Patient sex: M
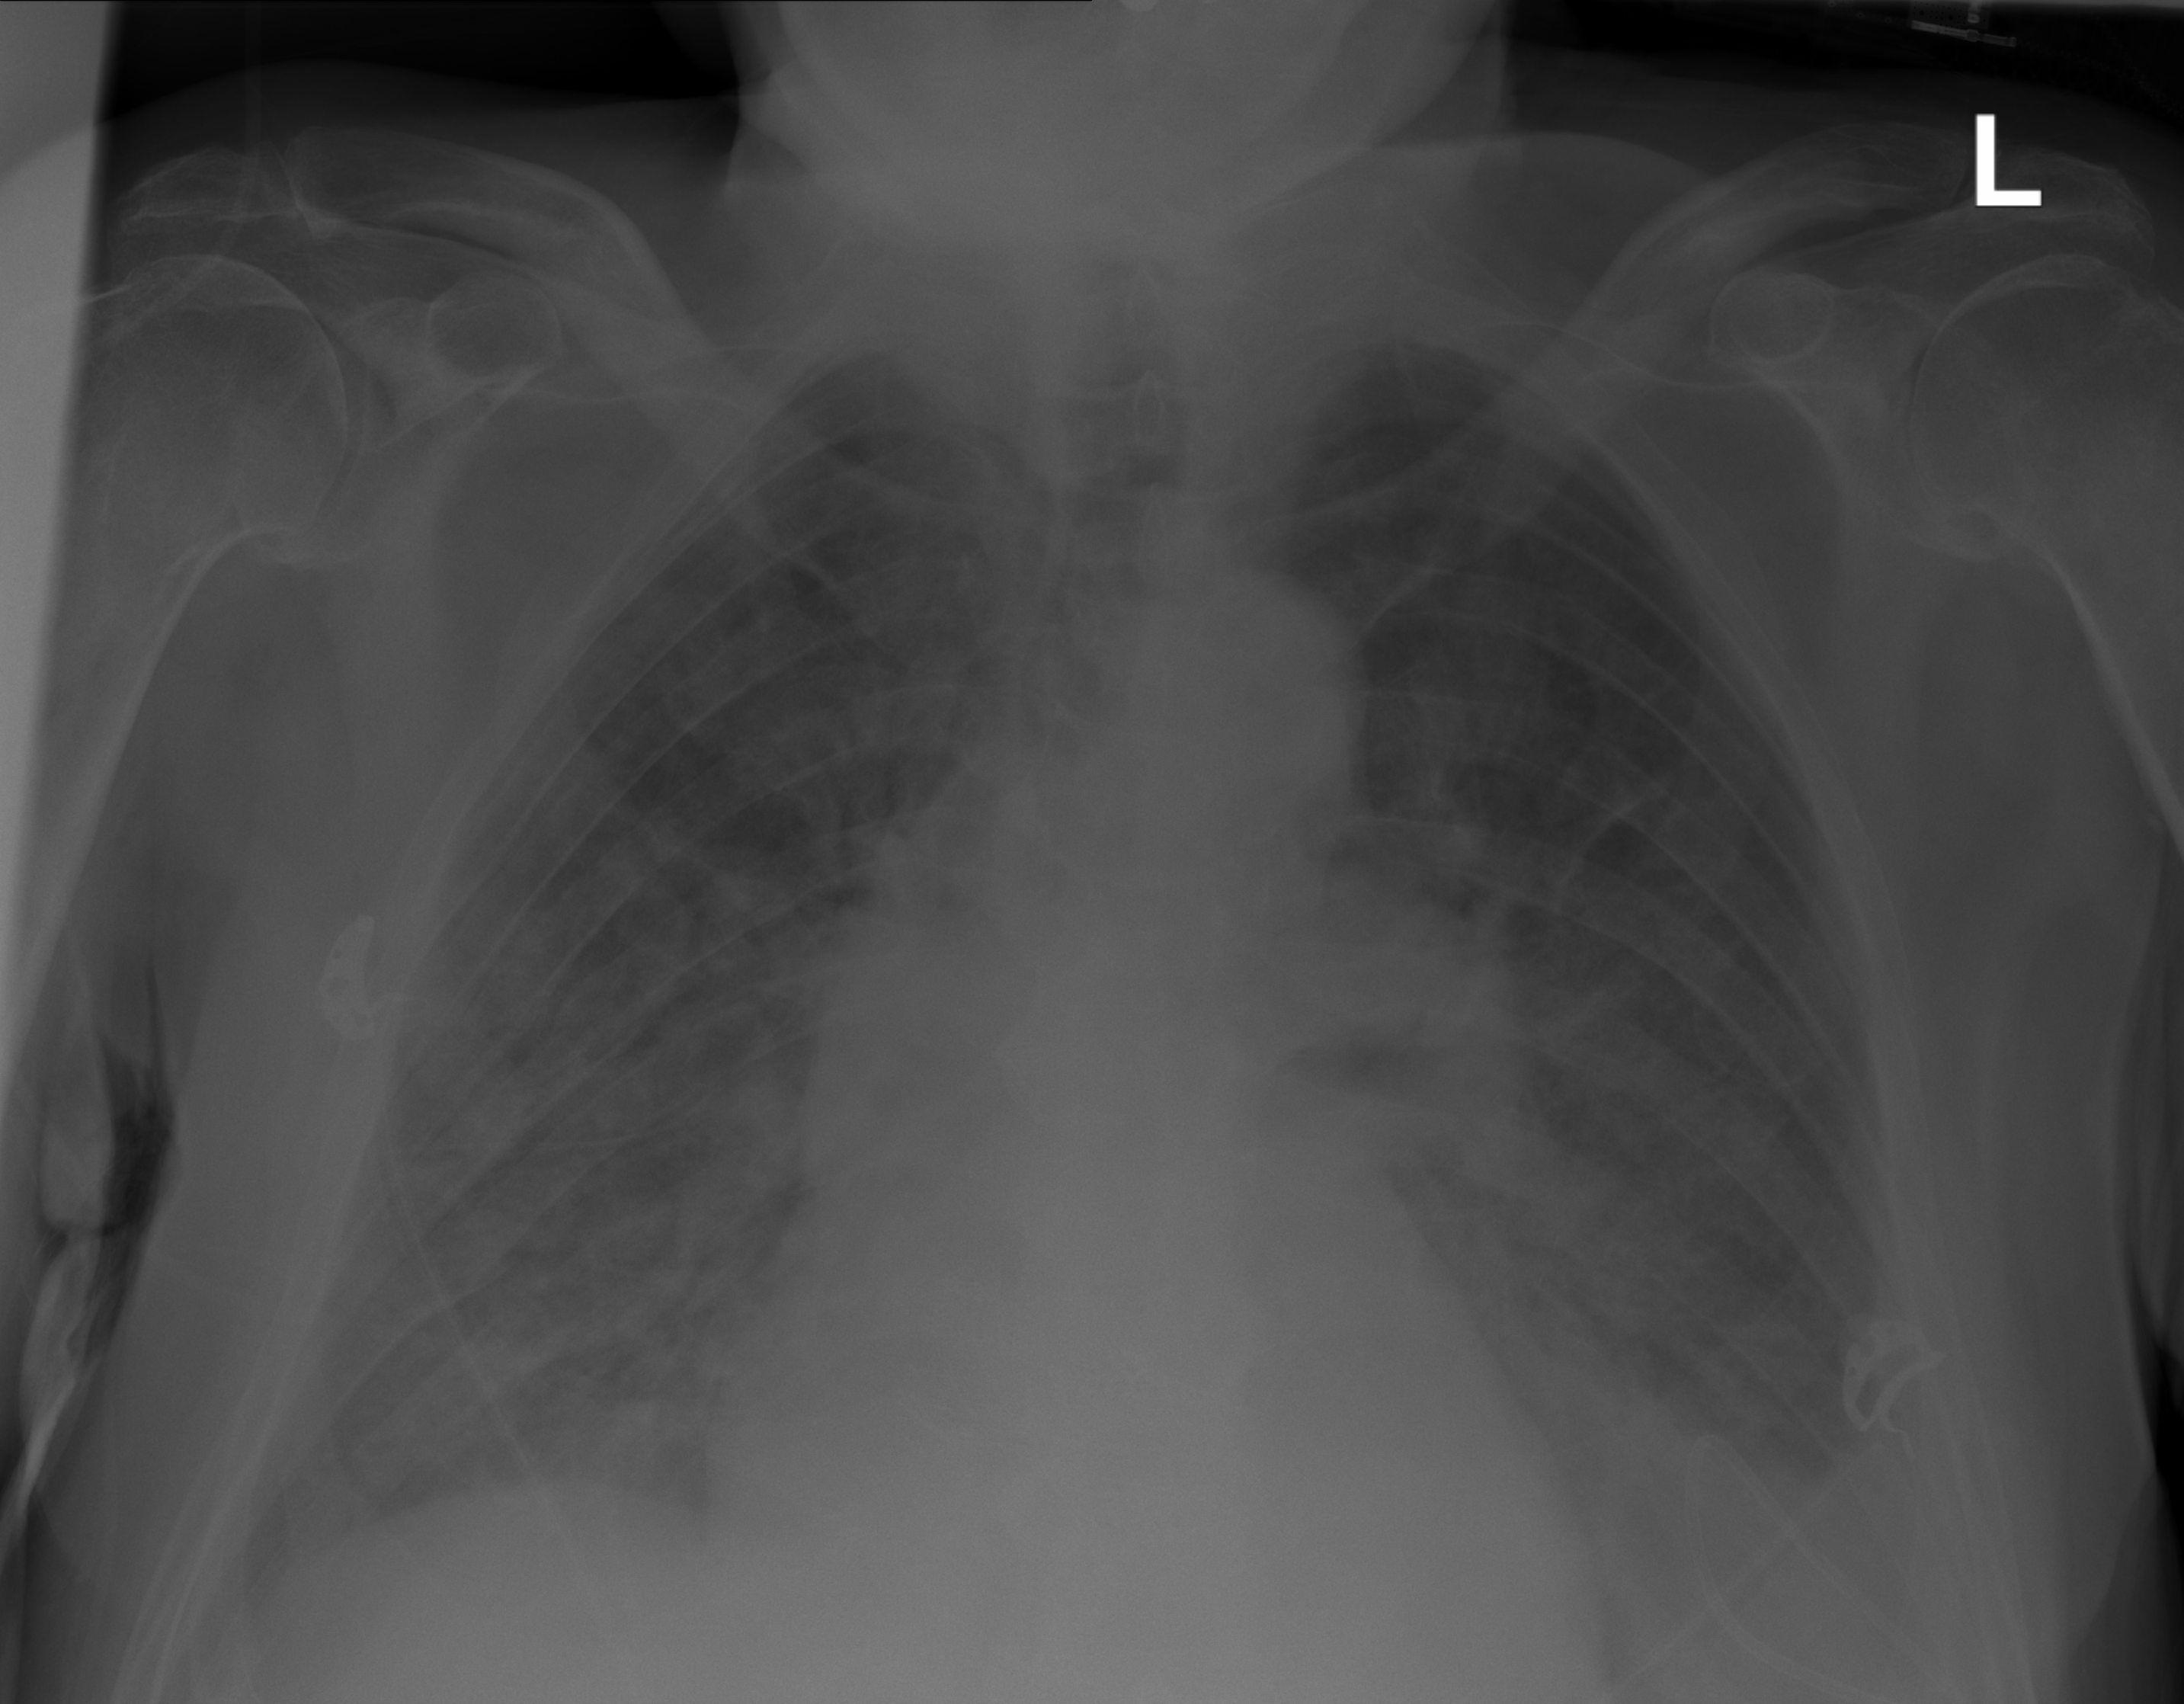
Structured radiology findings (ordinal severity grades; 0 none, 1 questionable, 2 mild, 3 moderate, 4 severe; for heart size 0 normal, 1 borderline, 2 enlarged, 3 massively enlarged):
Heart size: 1
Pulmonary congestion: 3
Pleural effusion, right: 1
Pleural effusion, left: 2
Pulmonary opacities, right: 3
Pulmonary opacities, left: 3
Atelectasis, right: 4
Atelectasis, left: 4